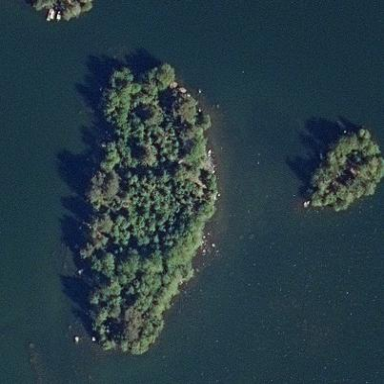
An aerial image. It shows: Islet.